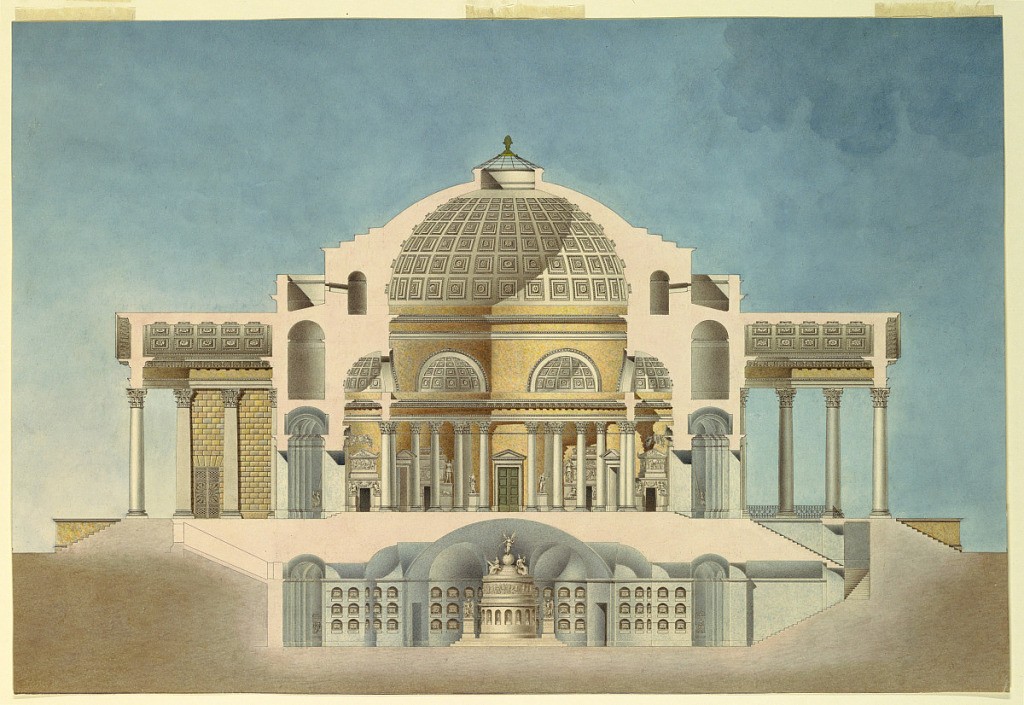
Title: Drawing for an Oratory (Memorial Chapel)
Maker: Giacomo Quarenghi, Italian, 1744 - 1817
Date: ca. 1820
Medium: Pen and black ink, brush and gray wash, blue, pink and yellow watercolor on paper
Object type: Drawing
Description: Section of a round building. A central, domed hall is surrounded by corridors.  Porticos are at left and at right.  From the latter, a staircase leads down to subterranean rooms.  A big sepulchral monument stands in the center.  Other monuments are in the main hall and the corridors.  Funerary urns stand in the niches in the basement.